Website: home-depot
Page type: account-dashboard
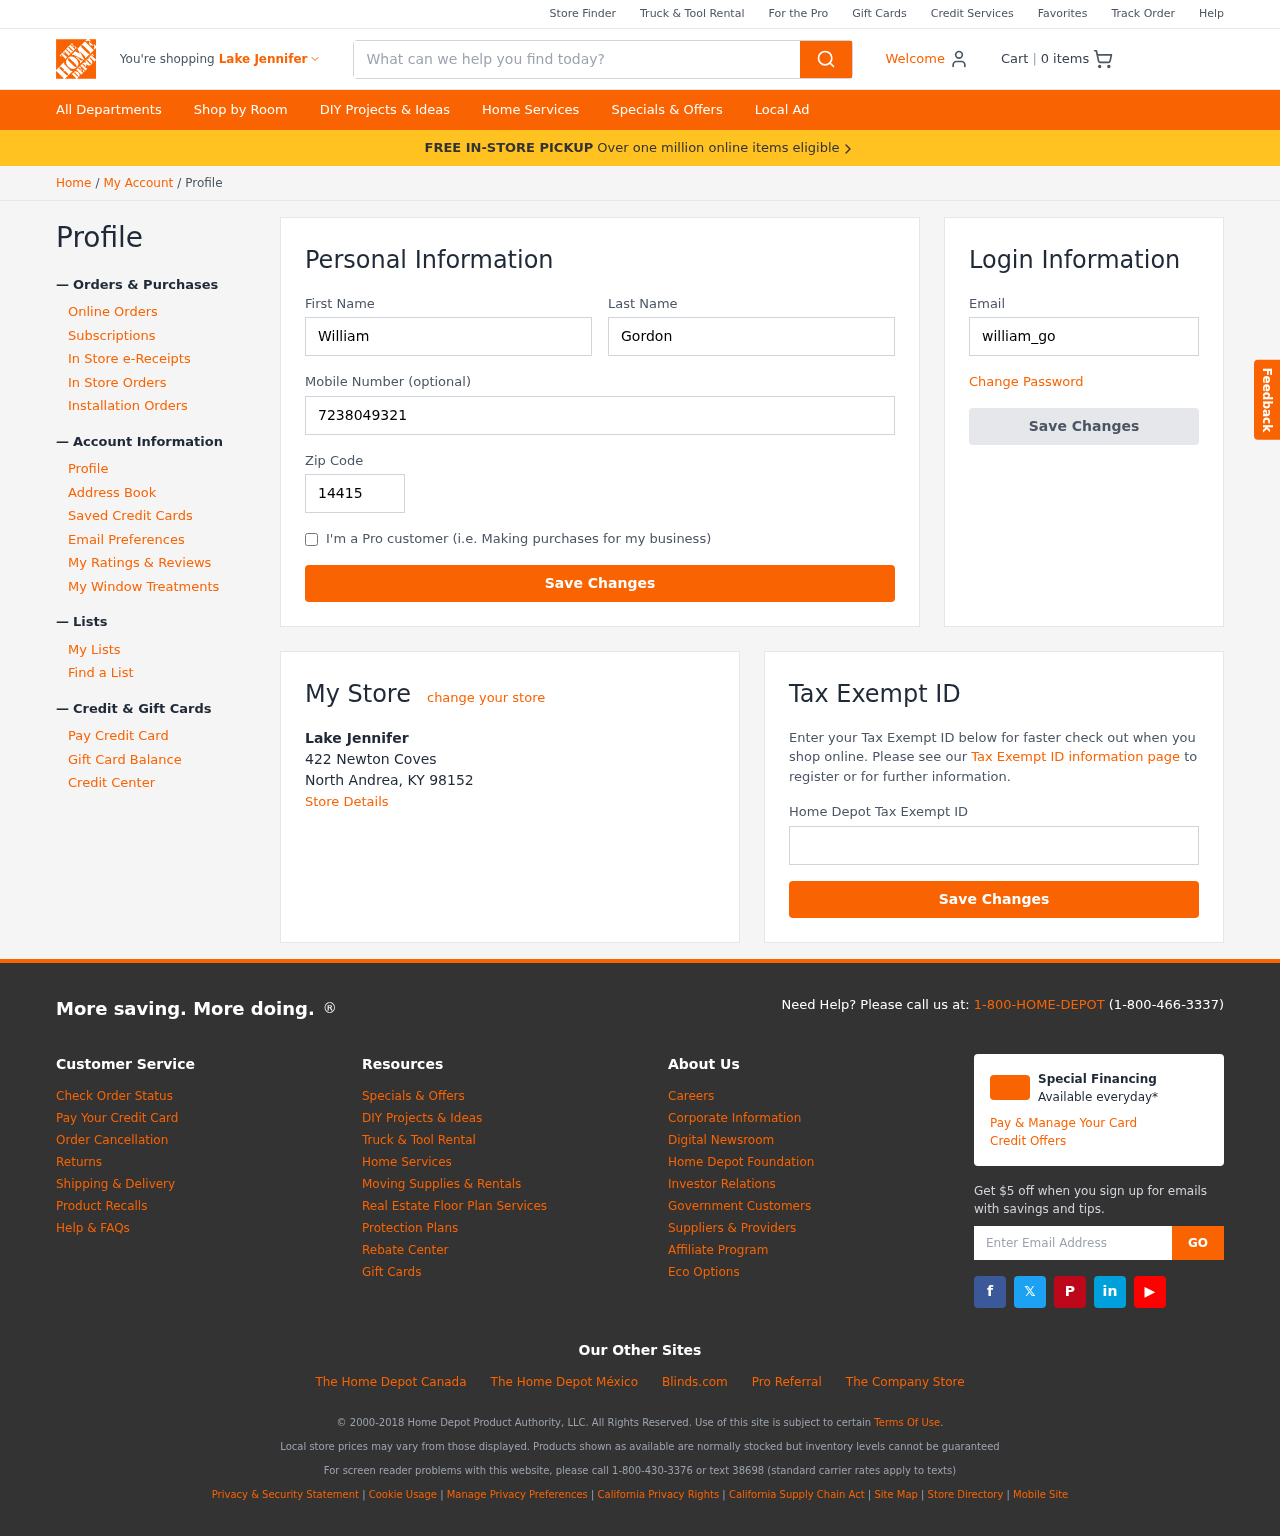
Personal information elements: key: PII_CITY
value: Lake Jennifer
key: PII_EMAIL
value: william_gordon@yahoo.com
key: PII_FIRSTNAME
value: William
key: PII_LASTNAME
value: Gordon
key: PII_LOCATION1_CITY_STATE_ZIP
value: North Andrea, KY 98152
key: PII_LOCATION1_NAME
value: Lake Jennifer
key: PII_LOCATION1_STREET
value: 422 Newton Coves
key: PII_PHONE
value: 7238049321
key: PII_POSTCODE
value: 14415
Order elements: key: ORDER_NUM_ITEMS
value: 0
Search elements: key: HEADER_SEARCH
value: What can we help you find today?